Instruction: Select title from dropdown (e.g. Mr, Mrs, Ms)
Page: traveler
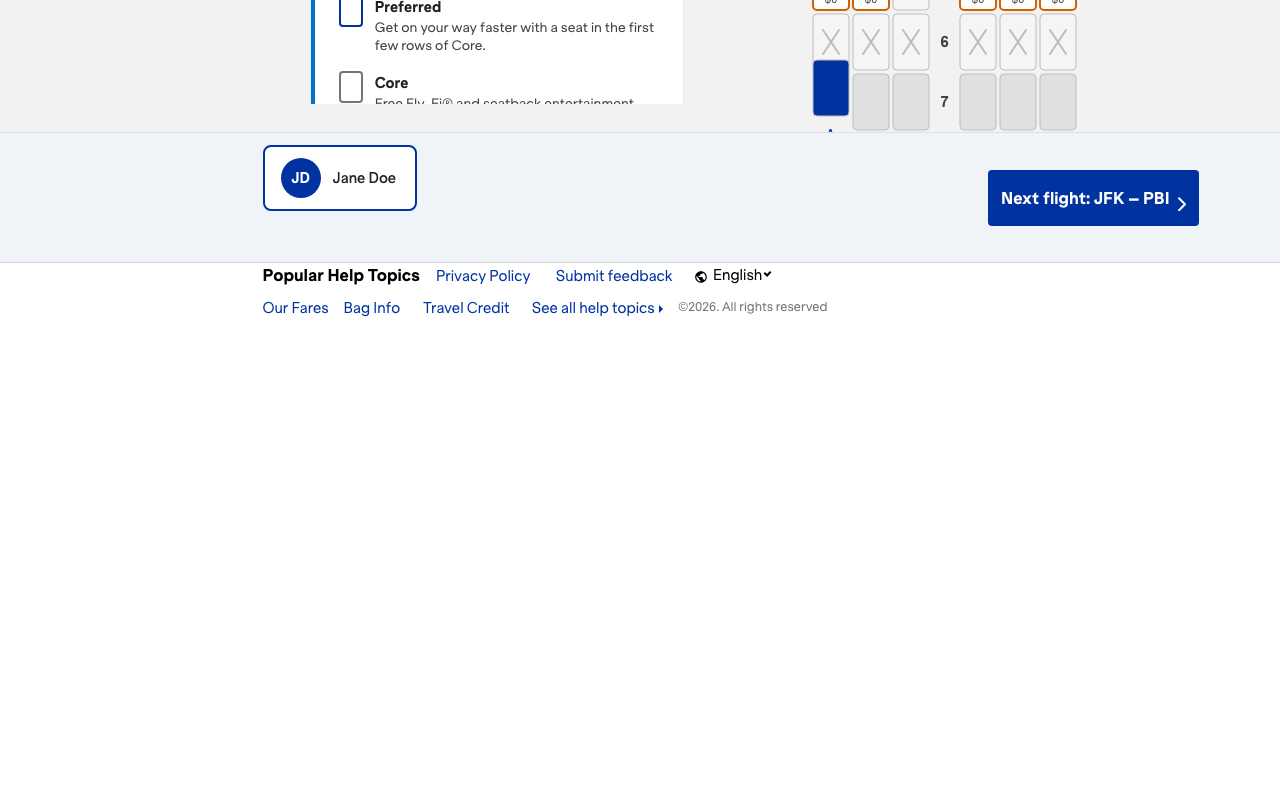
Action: click